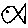
Label: fish